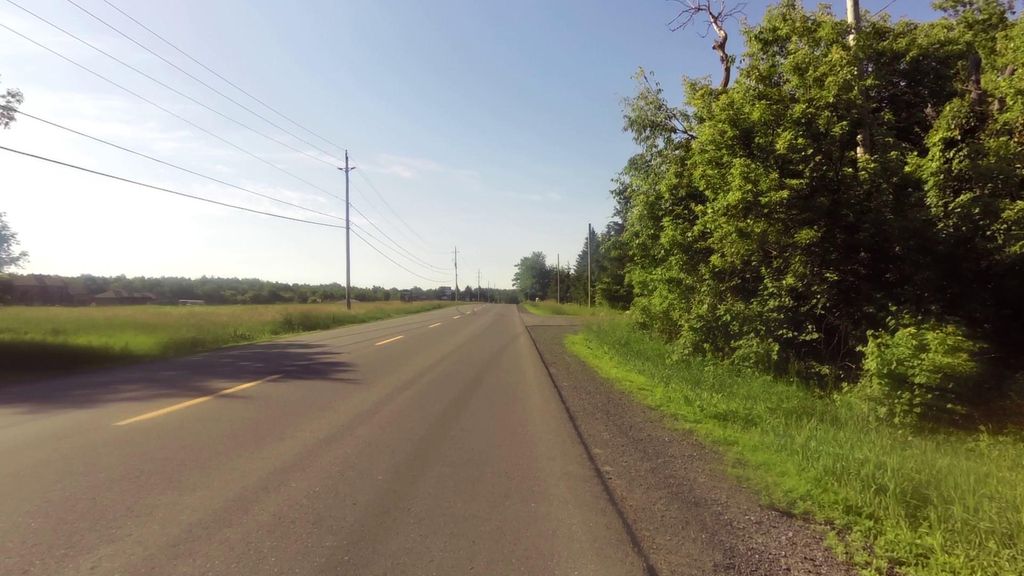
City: ottawa-gatineau